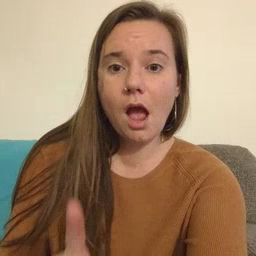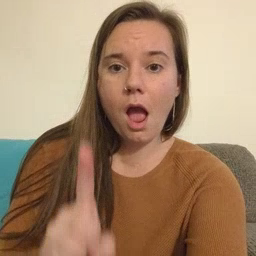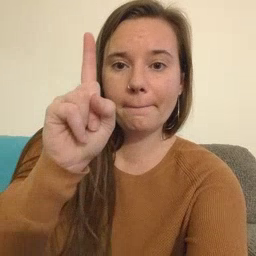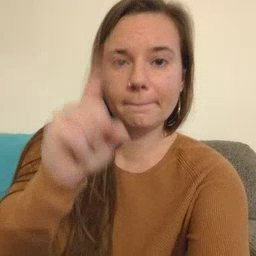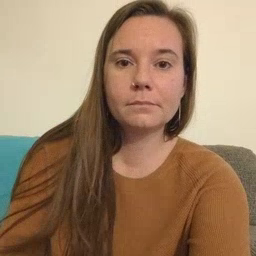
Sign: up